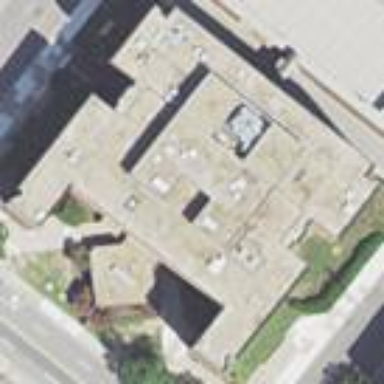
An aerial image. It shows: College building.